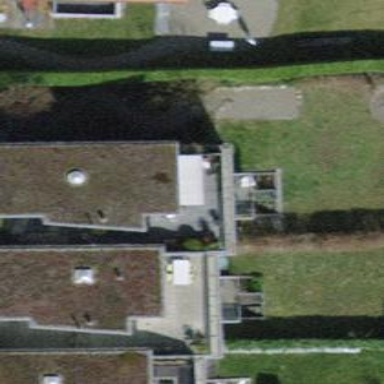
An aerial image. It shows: Terraced house.